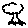
Label: tree